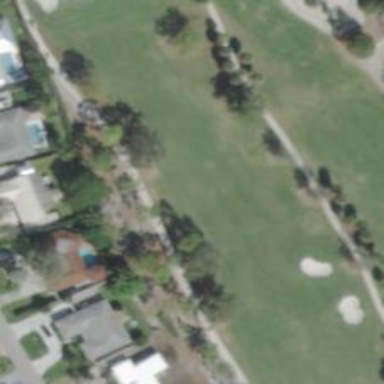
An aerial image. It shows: Grassy area designated as golf fairway.